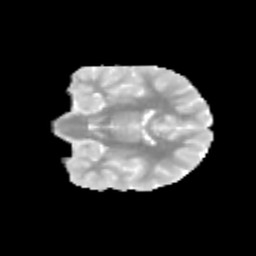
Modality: MD
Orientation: coronal
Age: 9
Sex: male
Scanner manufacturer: siemens
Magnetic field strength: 3 T
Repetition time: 3.8 s
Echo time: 0.07 s